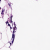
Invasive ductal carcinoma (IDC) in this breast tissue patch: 0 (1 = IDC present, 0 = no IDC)